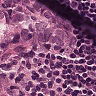
Metastatic tissue present: yes